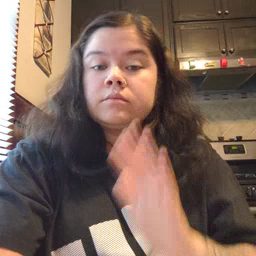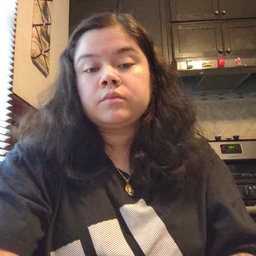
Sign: rain